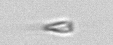
Label: Calciopappus